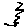
Label: zigzag